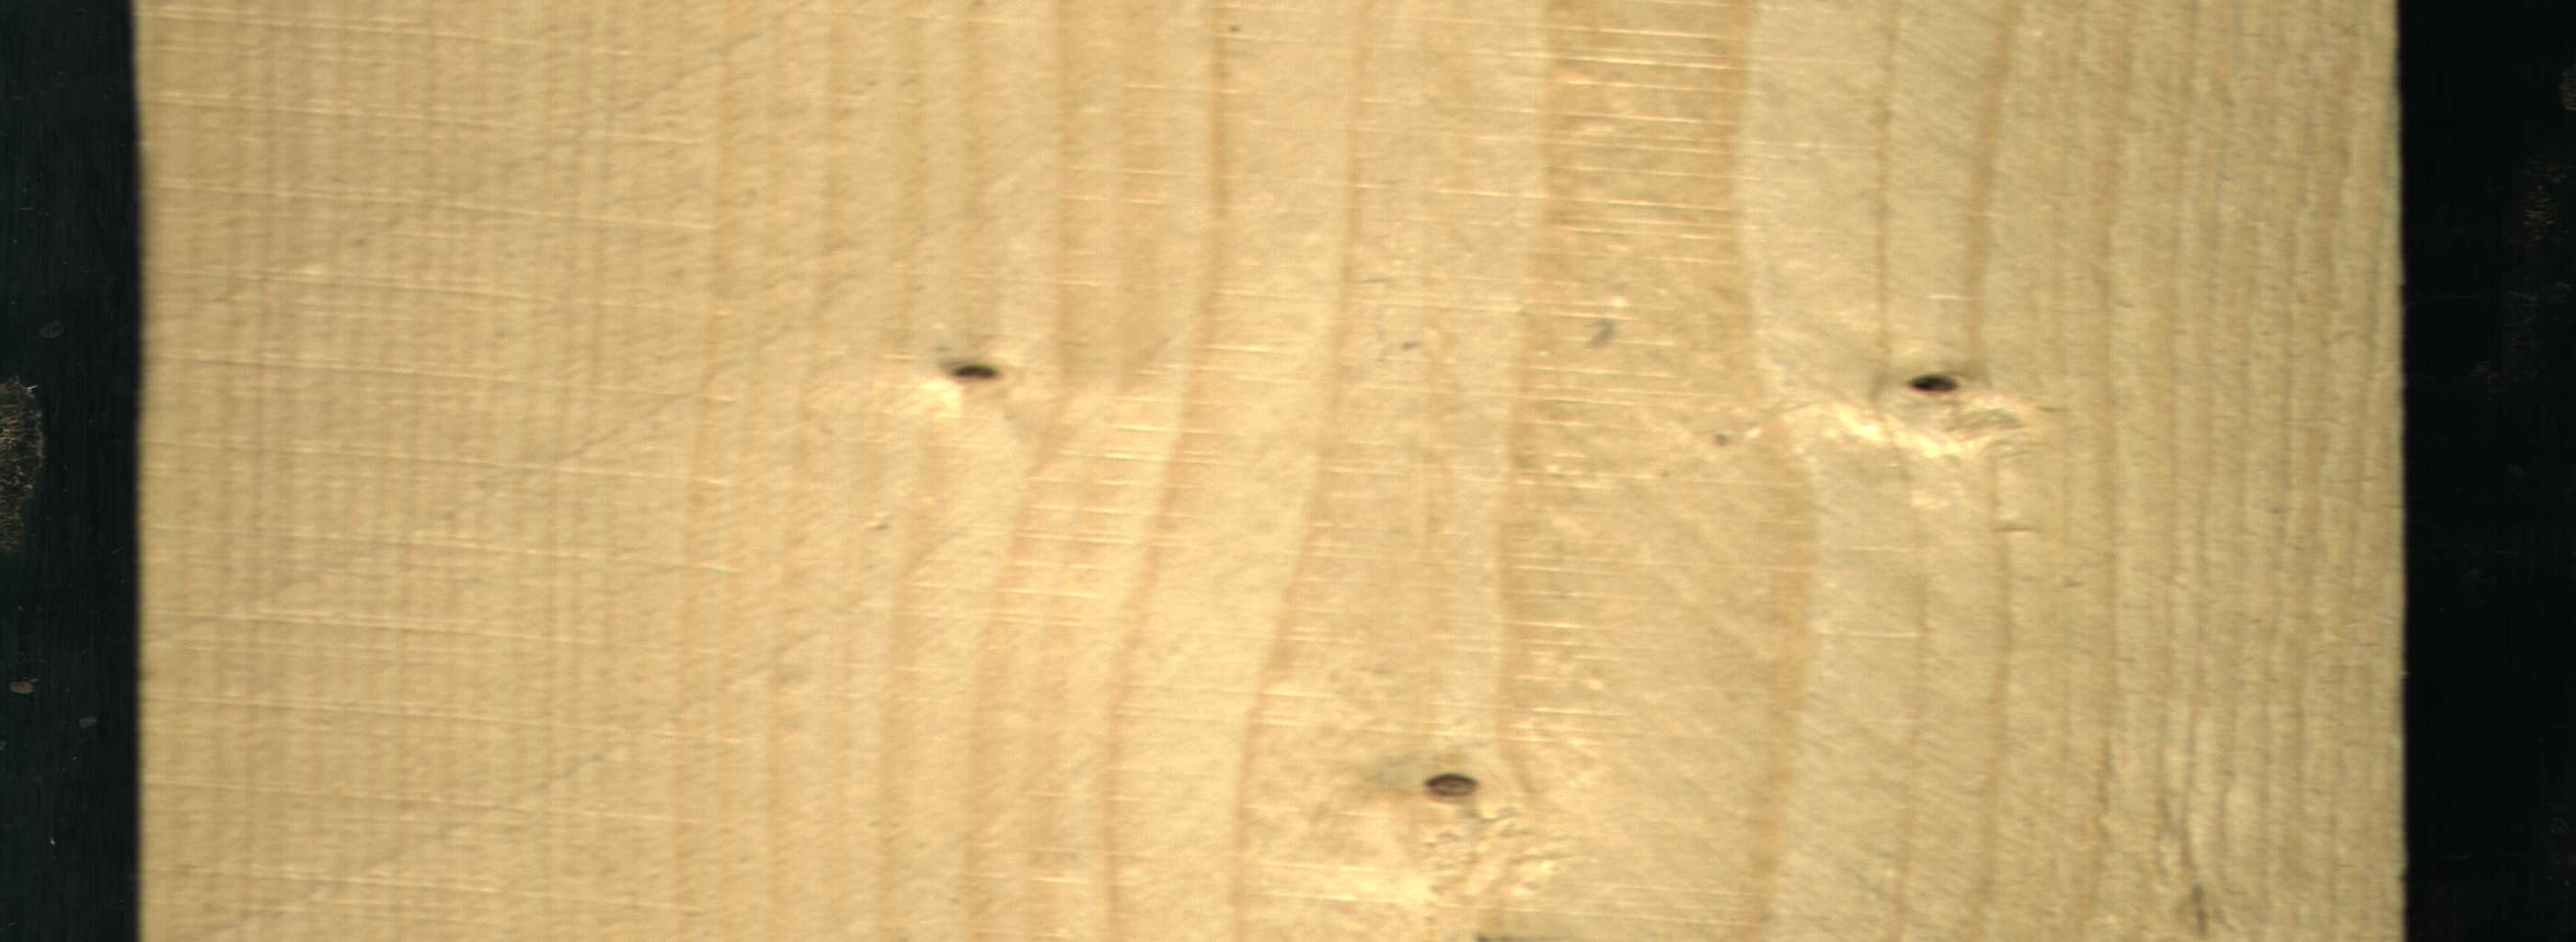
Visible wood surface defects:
Dead_Knot
Live_Knot
Live_Knot